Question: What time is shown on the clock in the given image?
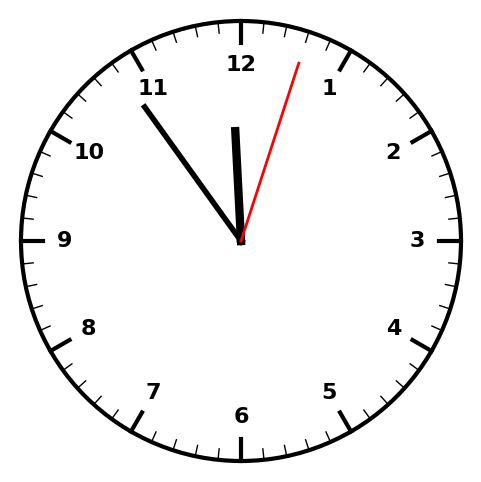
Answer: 11:54:03